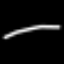
Label: leaf